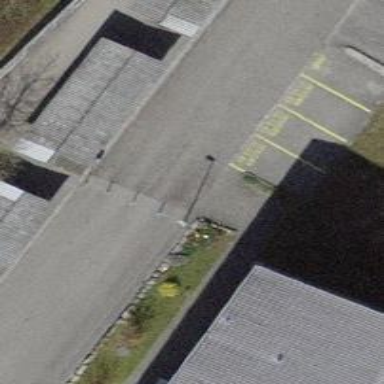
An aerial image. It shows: Bollard.